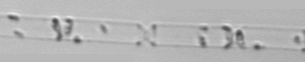
Label: Cerataulina_pelagica